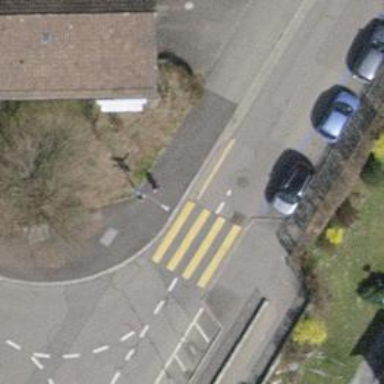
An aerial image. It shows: Asphalt sidewalk along the footway.